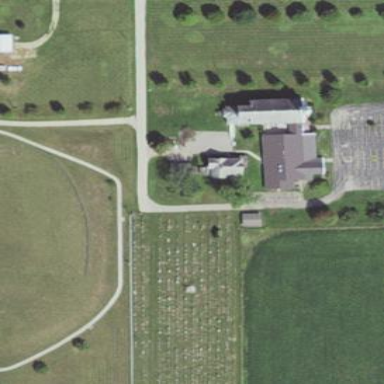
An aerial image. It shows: Cemetery.